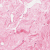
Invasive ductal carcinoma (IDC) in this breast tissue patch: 0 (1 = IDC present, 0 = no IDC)